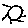
Label: sun